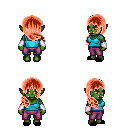
a pixel art fantasy rpg character, female body template, orc, green skin, teal pirate shirt, magenta pants, red right-swept hairstyle, white cloth bracers, black slippers, four views (front, back, left, right), 2x2 character sprite sheet, small pixel art, hard edges, no anti-aliasing